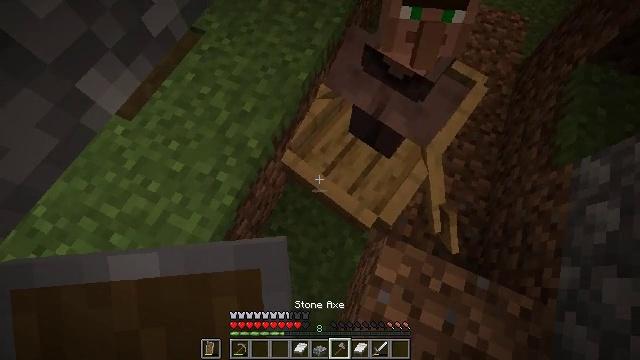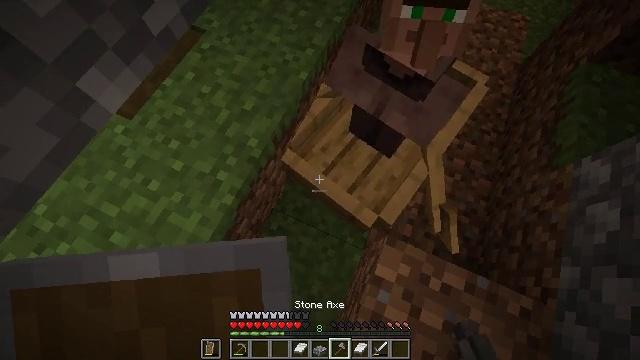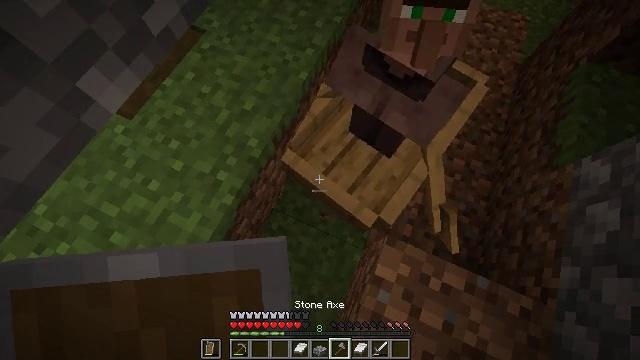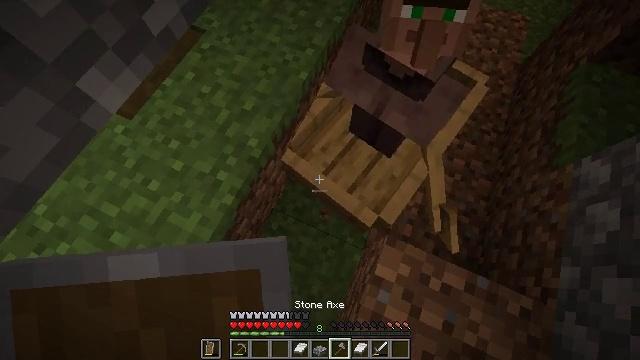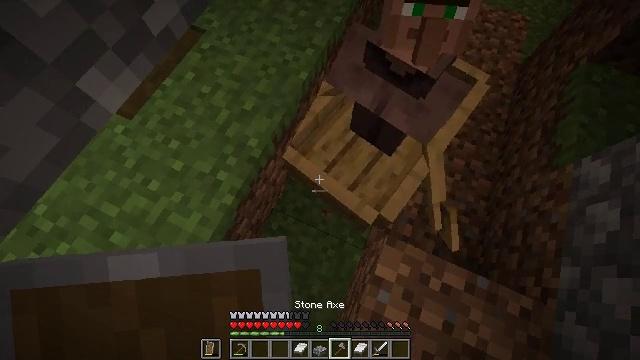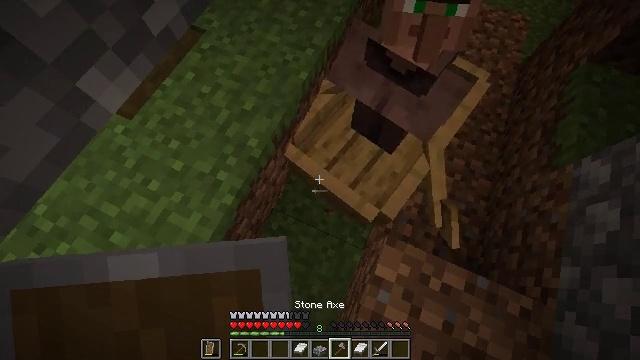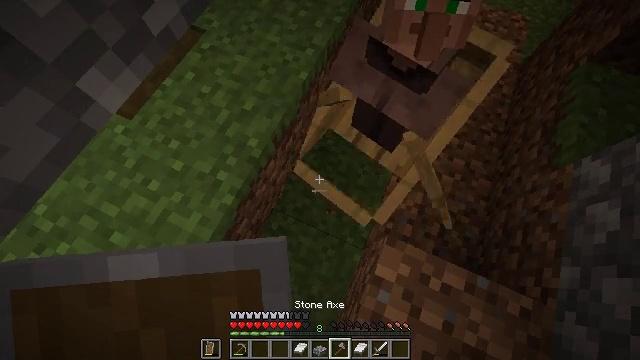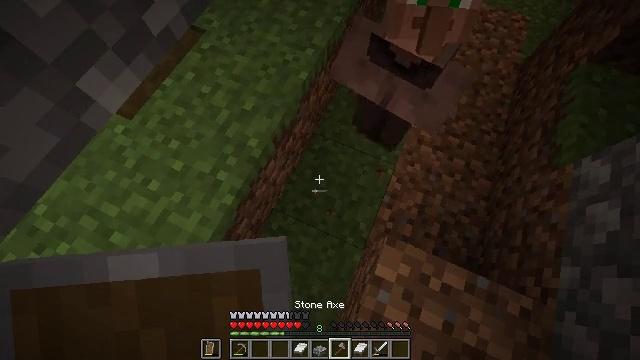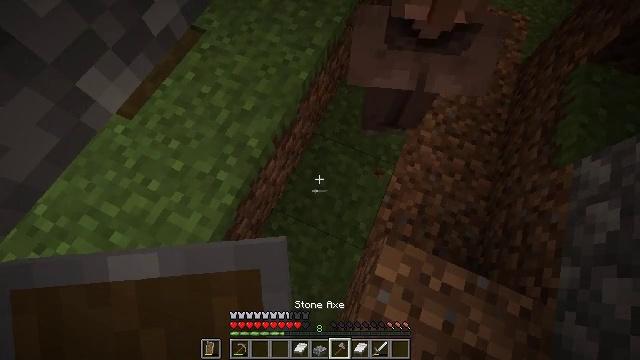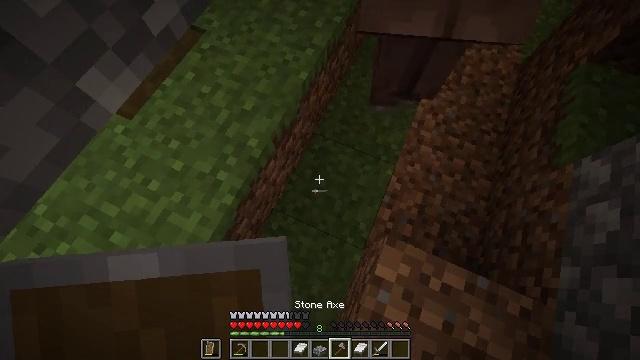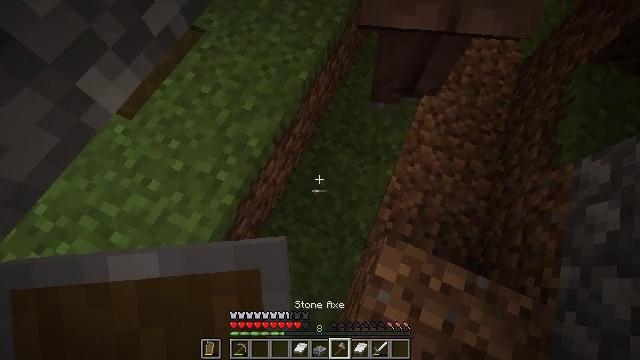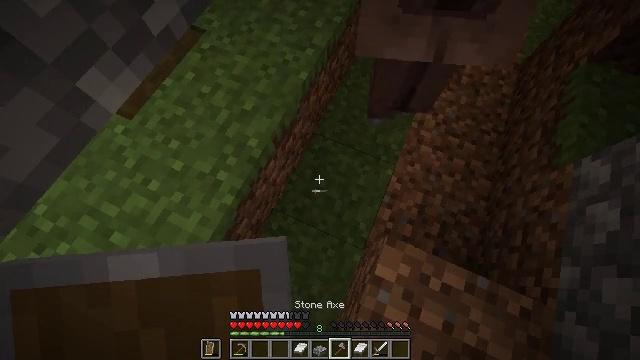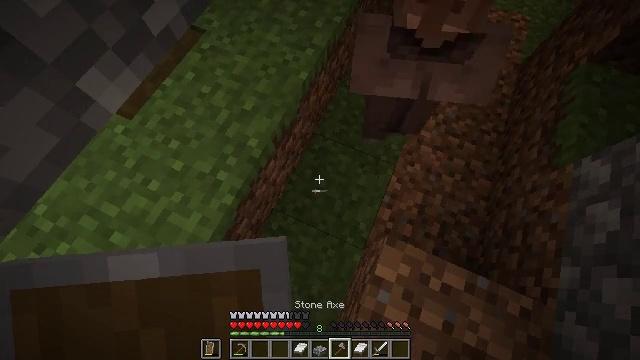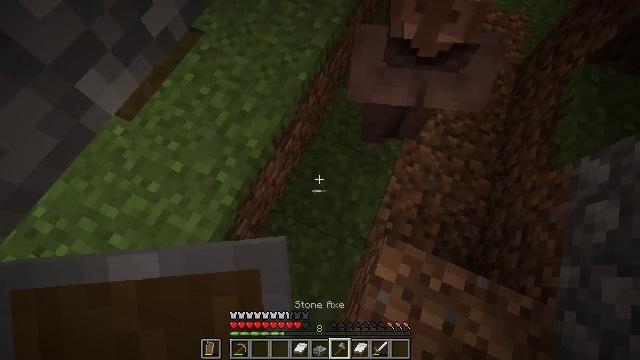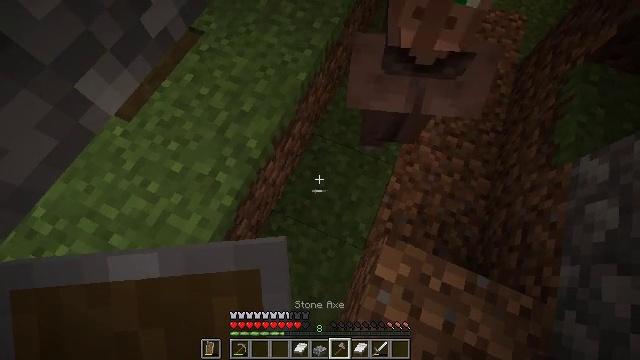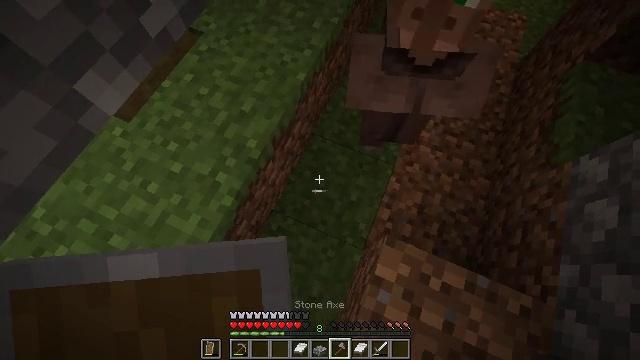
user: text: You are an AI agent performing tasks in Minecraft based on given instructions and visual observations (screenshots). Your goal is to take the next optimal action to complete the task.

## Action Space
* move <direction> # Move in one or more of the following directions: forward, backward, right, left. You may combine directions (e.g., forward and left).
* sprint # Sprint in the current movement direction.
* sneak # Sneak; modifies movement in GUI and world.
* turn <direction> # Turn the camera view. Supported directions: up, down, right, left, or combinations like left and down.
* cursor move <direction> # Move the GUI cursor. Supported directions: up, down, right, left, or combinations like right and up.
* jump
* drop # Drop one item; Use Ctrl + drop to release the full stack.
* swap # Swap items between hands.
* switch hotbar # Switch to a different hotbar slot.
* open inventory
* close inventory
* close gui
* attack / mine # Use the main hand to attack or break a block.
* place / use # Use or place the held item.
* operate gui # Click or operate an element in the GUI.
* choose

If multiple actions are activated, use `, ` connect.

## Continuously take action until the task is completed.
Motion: motion action
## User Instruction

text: Attack the bell to remove it.
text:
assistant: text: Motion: attack / mine
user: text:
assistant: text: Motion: attack / mine
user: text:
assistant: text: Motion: attack / mine
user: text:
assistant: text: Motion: no_op
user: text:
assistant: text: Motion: no_op
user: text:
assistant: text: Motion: no_op
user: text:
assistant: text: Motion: no_op
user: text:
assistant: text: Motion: no_op
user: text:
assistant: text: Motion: no_op
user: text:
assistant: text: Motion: no_op
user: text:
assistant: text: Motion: no_op
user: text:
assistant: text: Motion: no_op
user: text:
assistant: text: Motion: no_op
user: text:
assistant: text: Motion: no_op
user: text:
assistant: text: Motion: no_op
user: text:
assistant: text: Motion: no_op
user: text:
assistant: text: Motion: turn right and up
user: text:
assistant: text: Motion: turn right and up
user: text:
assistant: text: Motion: turn up
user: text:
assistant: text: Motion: turn right and up
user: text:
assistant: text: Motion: turn right and up
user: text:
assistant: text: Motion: no_op
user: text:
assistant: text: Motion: no_op
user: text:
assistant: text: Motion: no_op
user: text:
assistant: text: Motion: move left
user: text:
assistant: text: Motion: move forward and move left
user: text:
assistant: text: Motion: move forward and move left
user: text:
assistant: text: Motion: move forward and move left
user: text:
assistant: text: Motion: move forward and move left, turn right and up
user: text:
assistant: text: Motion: move forward and move left, turn right and up